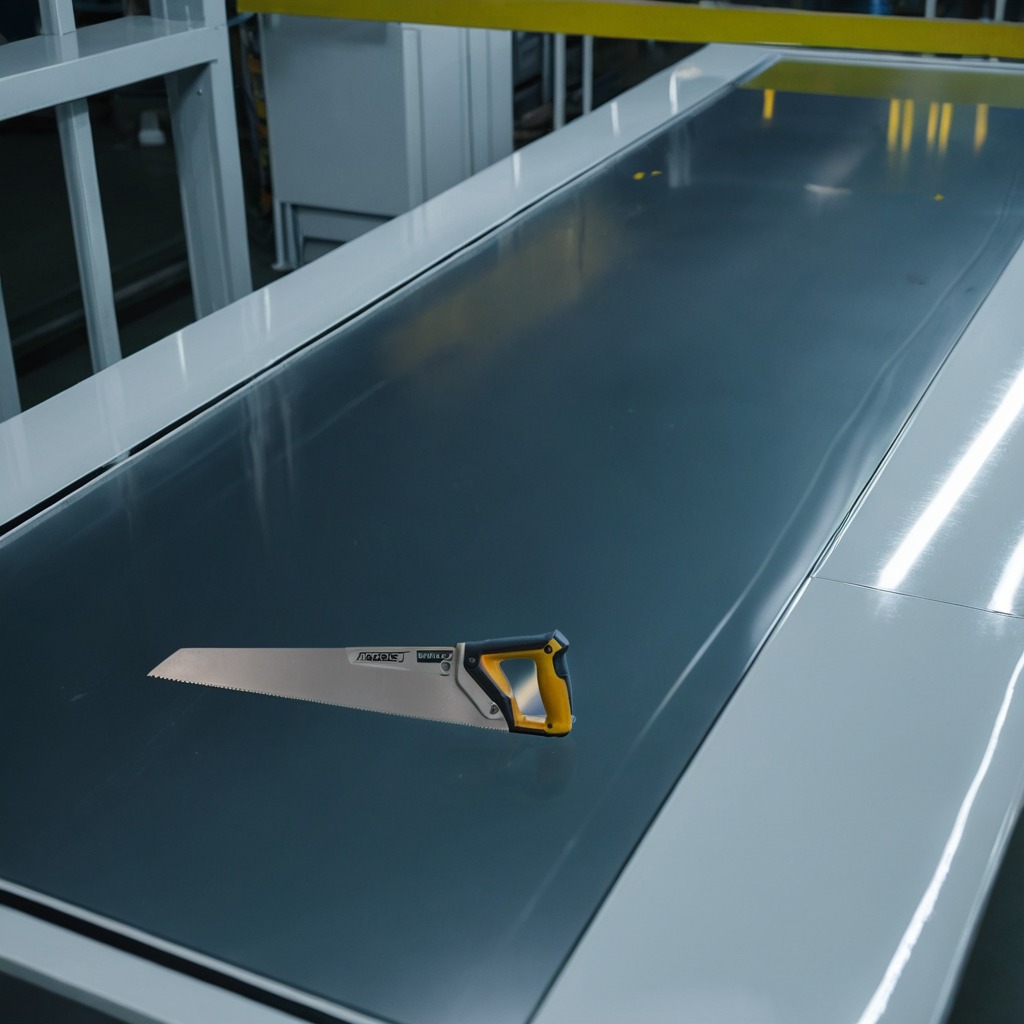
A metal saw is lying on a high-gloss table in a ship maintenance bay industrial lighting.